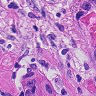
Metastatic tissue present: yes